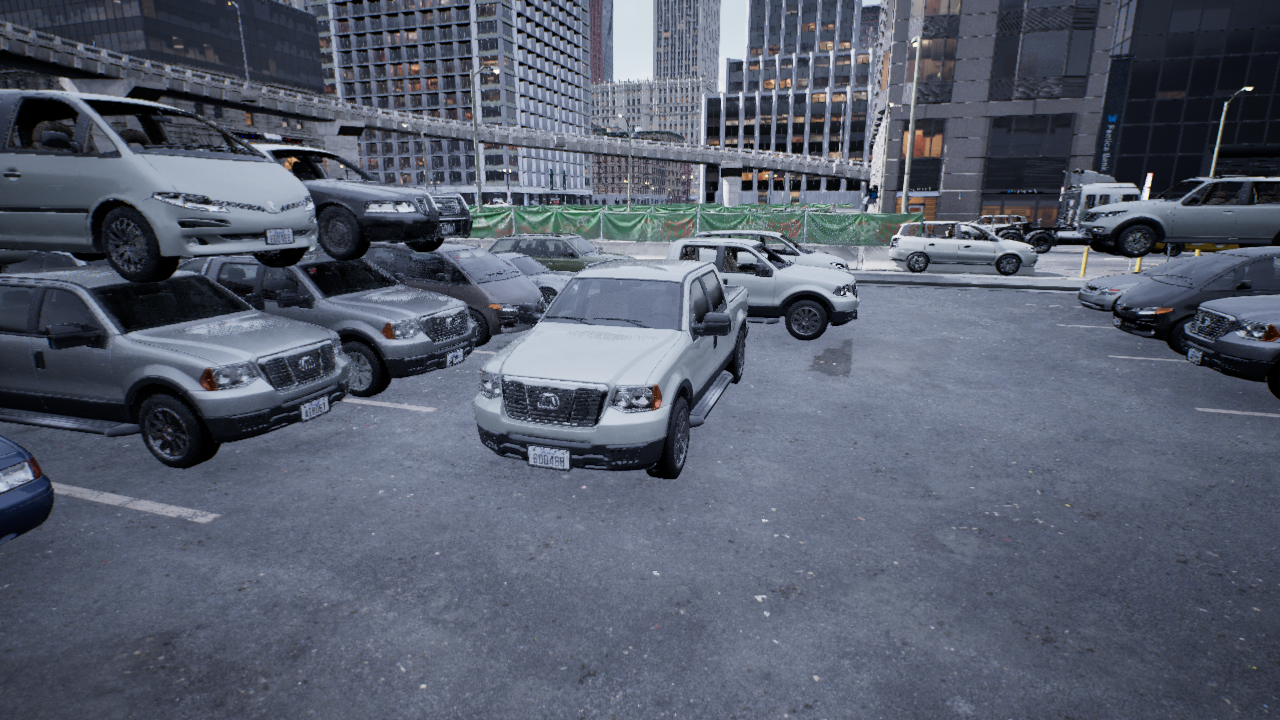
Venue: arterial
Lighting: overcast
Vehicle rig: pickup